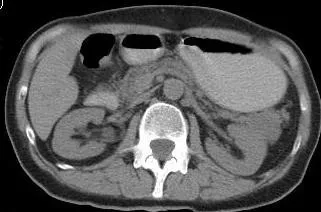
CT aspect of a pancreatic tail tumour.
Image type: radiology (ct)